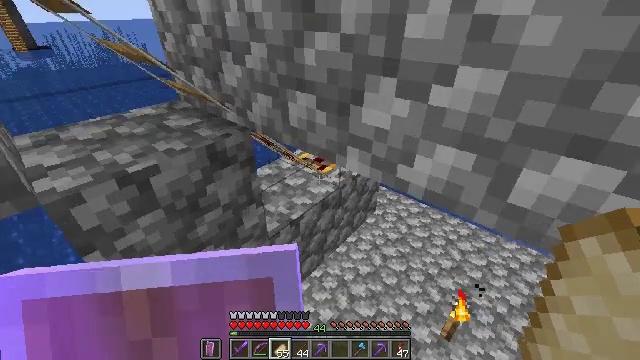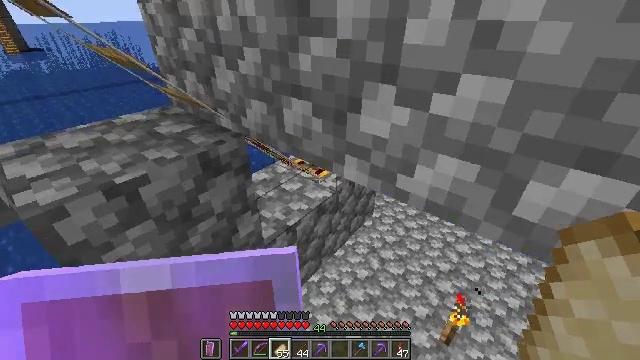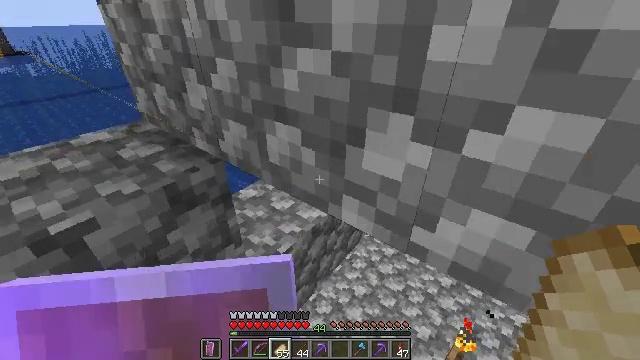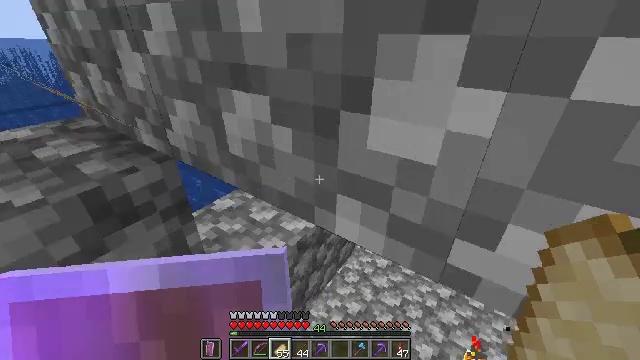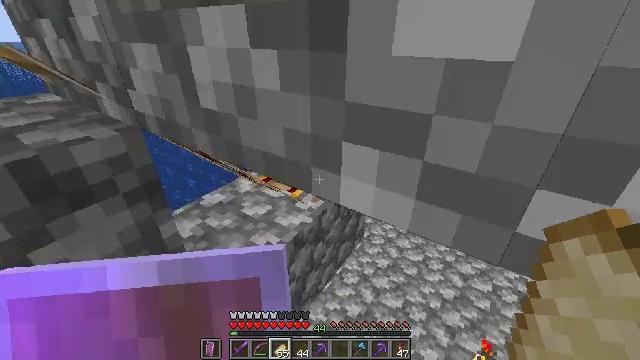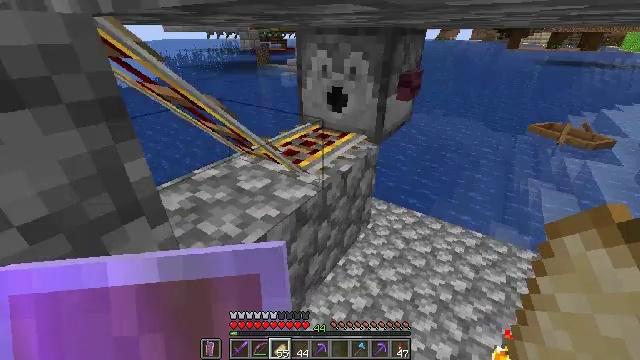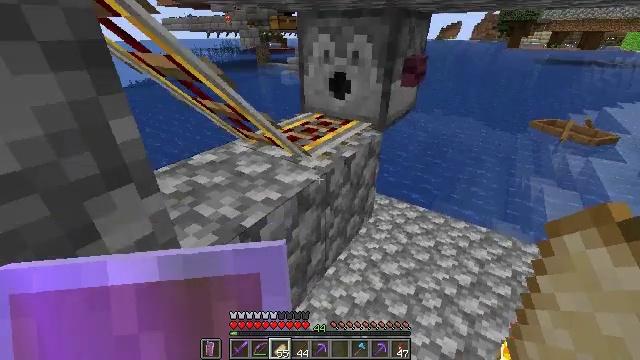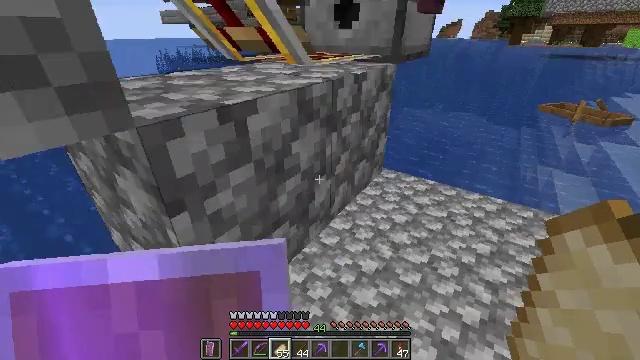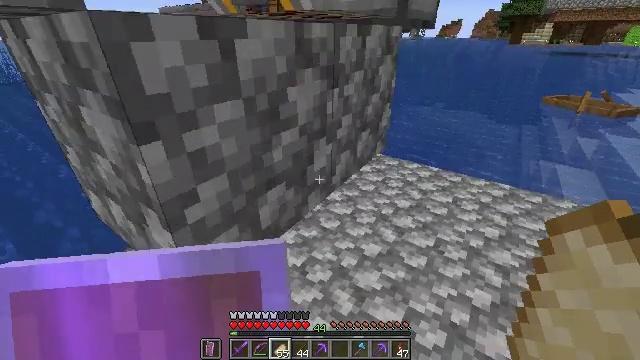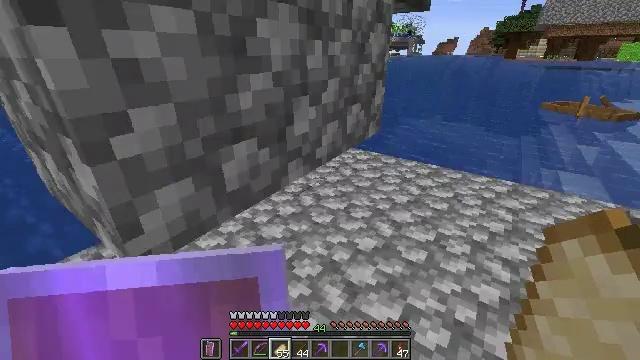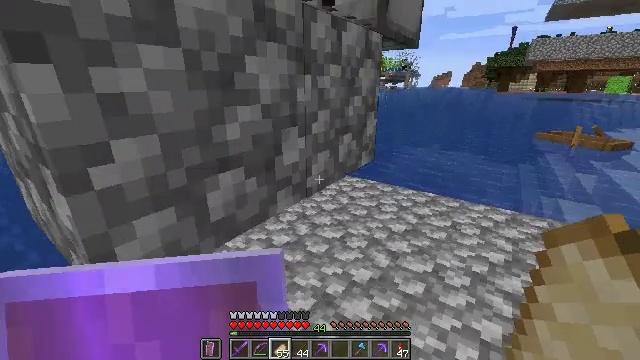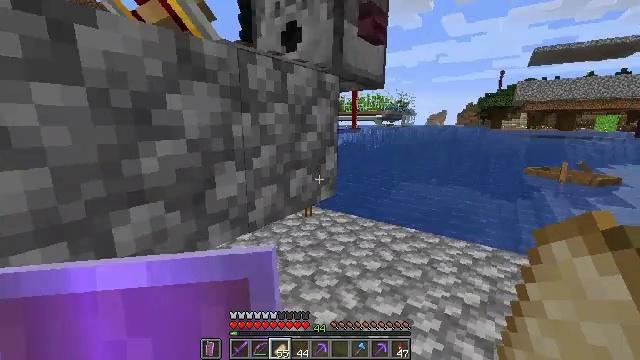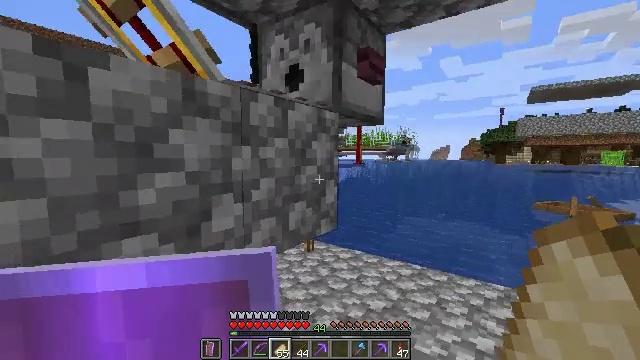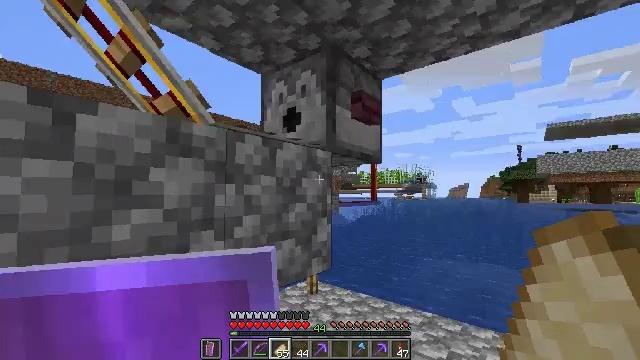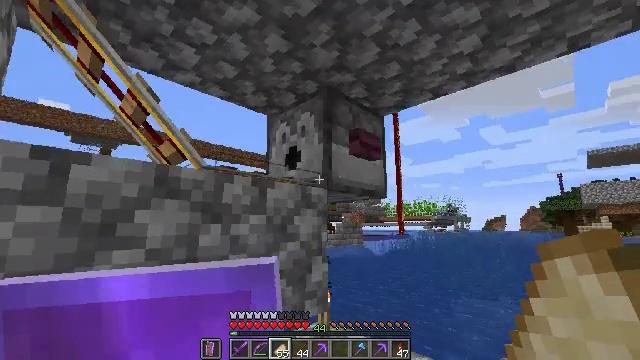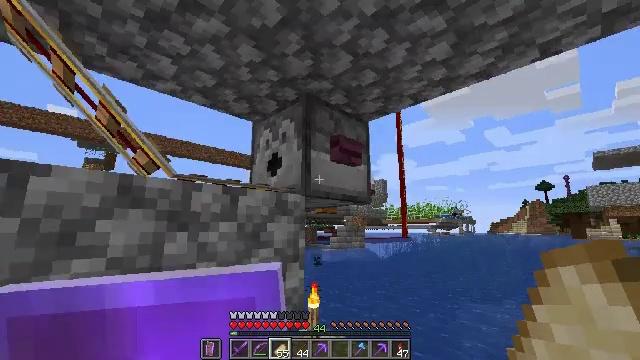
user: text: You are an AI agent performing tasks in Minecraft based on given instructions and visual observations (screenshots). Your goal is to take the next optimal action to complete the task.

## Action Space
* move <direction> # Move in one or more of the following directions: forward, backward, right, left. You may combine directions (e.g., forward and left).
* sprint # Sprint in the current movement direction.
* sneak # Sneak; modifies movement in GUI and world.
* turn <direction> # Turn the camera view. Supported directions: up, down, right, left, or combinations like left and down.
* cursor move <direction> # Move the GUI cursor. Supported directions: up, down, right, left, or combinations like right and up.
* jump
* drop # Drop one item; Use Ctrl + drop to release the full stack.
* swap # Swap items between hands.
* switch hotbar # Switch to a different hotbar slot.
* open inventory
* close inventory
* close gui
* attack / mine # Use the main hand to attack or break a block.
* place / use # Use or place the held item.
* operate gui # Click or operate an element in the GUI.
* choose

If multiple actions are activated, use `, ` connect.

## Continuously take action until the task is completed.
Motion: motion action
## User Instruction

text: Break the rail off the ground.
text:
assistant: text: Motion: move forward
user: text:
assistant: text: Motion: move forward, turn right
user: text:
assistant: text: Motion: move forward, turn right and up
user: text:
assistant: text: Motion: move forward
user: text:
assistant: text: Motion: move right
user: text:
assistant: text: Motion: move right
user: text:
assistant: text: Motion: move right
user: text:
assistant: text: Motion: move right
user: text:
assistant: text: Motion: move right, turn up
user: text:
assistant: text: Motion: move right, turn up
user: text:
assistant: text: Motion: move right, turn up
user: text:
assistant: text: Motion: move right, turn left and up
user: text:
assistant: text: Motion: move right, turn left and up
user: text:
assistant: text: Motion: move right, turn left and up
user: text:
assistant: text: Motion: move right
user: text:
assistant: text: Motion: no_op
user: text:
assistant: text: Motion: no_op
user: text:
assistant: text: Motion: no_op
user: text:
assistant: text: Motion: no_op
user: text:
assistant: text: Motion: no_op
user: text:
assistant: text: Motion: no_op
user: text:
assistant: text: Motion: no_op
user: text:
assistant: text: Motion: no_op
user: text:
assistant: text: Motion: no_op
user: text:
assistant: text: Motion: use / place
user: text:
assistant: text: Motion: use / place
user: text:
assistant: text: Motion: use / place
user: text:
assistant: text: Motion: no_op
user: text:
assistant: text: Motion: no_op
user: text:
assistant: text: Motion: no_op